Question: When using Angular JS to post back to the server with a complex object the datetime and datetime? values do not bind correctly. I have tried JSON.stringify to no avail. I have posted a related question though possibly it was too general. What I really need to know is how to correctly pass those dates in. What I am currently doing is using workaround in js to convert the dates but I would rather not do that and simply get the dates in the form I need them when in Angular and then pass back the correct values.
How do you bind to those datetime/datetime? values correctly? Please see the following code example and Fiddler post results.
C# Class:
'''
public class Person
{
public string FirstName { get; set; }
public string LastName { get; set; }
public DateTime BirthDate { get; set; }
public DateTime? ApprovedForSomething { get; set; }
}
'''
Angular JS Controller:
'''
function PersonController($scope, $http) {
$scope.getPerson = function () {
$http.get('../../Home/GetPerson/1').success(function (data) {
$scope.Person = data;
});
}
$scope.updateApprovedForSomething = function () {
$http.post('../../Home/UpdatePerson', { person: $scope.Person }).success(function (data) {
console.log(data);
});
}
}
'''
Fiddler Post:
> HTTP/1.1 200 OK Cache-Control: private Content-Type: application/json;
charset=utf-8 Server: Microsoft-IIS/8.0 X-AspNetMvc-Version: 4.0
X-AspNet-Version: 4.0.30319 X-SourceFiles:
=?UTF-8?B?YzpcdXNlcnNcbmlja1xkb2N1bWVudHNcdmlzdWFsIHN0dWRpbyAyMDEyXFByb2plY3RzXFZhbGlkYXRpb25UZXN0XEhvbWVcR2V0UGVyc29uXDE=?=
X-Powered-By: ASP.NET Date: Wed, 16 Jan 2013 14:48:34 GMT
Content-Length: 124{"FirstName":"Bob","LastName":"Smith","BirthDate":"/Date(695573315098)/","ApprovedForSomething":"/Date(1358261315098)/"}
This is the result on the server side. The datetime binds to a new datetime value which is not correct and the datetime? is null.

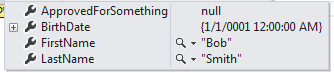
Answer: If someone has better solution then please feel free to update the answer.
There might be better solution out there but what I did is very simple workaround.
Just create an encapsulation property for DateTime object to string and use that for binding purpose.
'''
public class Person
{
public string FirstName { get; set; }
public string LastName { get; set; }
public DateTime BirthDate { get; set; }
public DateTime? ApprovedForSomething { get; set; }
public DateTime BirthDateAsString
{
get { return BirthDate.ToShortDateString();}
set { DateTime.Parse(value, BirthDate);}
}
}
'''
Over http all objects are treated as strings and but ASP.NET is smart enough to provide Model Binding feature. However it is unable to bind the JavaScript Date object to .NET 'DateTime' object.